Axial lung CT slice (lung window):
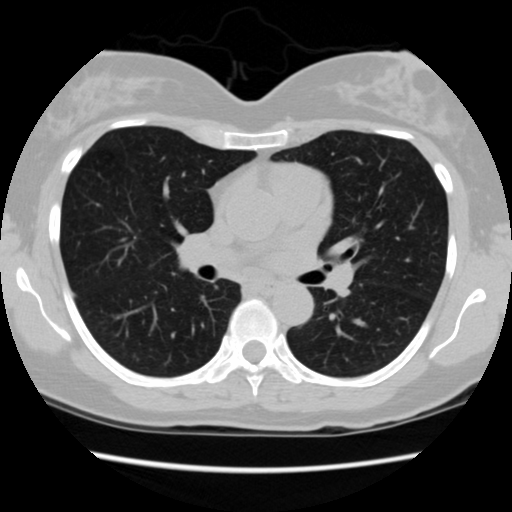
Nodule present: no